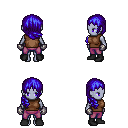
a pixel art fantasy rpg character, female body template, dark elf, purple skin, brown sleeveless shirt, magenta pants, blue right-swept hairstyle, metal gloves, black shoes, four views (front, back, left, right), 2x2 character sprite sheet, small pixel art, hard edges, no anti-aliasing